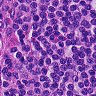
Metastatic tissue present: no